Question: I have tried every variation of this code from FontAwesome and cannot get the icons to display:

I use Visual Studio 2013 for Web.
'''
@model HelloWorld.Models.Post
@{
ViewBag.Title = "Delete";
}
<link rel="stylesheet" href="../../../Content/post.css">
<link rel="stylesheet" href="../../../Content/font-awesome.css">
<script src="../../../Content/js/jquery.js"></script>
<div class="create-post-form">
<div class="form-group">
<article class="post">
<h4>@Html.DisplayFor(model => model.Title)</h4>
<p>@Html.DisplayFor(model => model.Description)</p>
<ul class="post-footer">
<li><span id="comments"><i class="fa fa-comment"></i> 20</span></li>
<li><span id="likes"><i class="fa fa-heart"></i> 5</span></li>
</ul>
</article>
</div>
</div>
'''
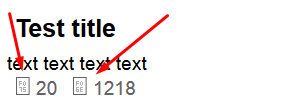
Answer: I think the problem is in the fonts. Refer <URL> for an example. What have I done? This problem can be solve by using css file on remote server:
'''
<link href="//maxcdn.bootstrapcdn.com/font-awesome/4.1.0/css/font-awesome.min.css" rel="stylesheet">
'''